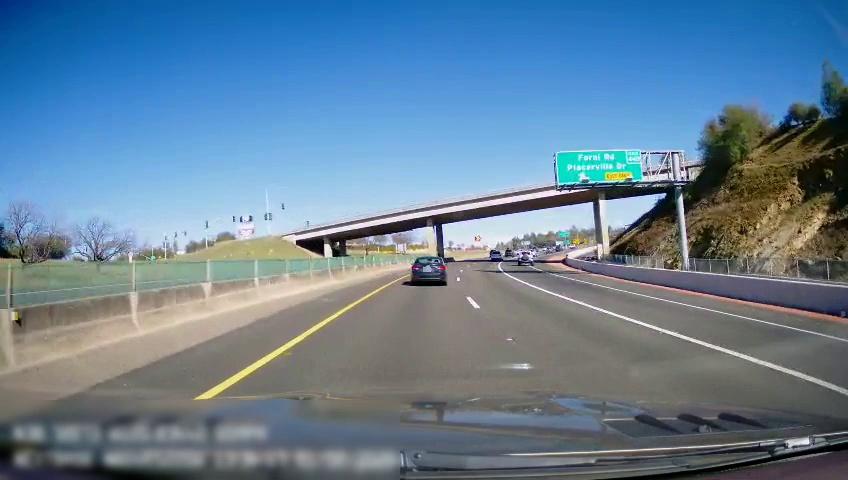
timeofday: Day
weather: Sunny
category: Drivable Space
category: Vehicles | Car
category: Vehicles | SUV
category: Vehicles | SUV
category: Vehicles | SUV
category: Lanes | Current Lane
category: Lanes | Current Lane
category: Lanes | Alternate Lane
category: Lanes | Alternate Lane
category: Lanes | Opposite Lane
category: Traffic | Signs
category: Traffic | Signs